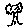
Label: tree